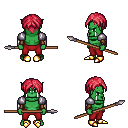
a pixel art fantasy rpg character, male body template, orc, green skin, steel arm armor, red pants, ruby red parted hairstyle, leather bracers, gold boots, spear, four views (front, back, left, right), 2x2 character sprite sheet, small pixel art, hard edges, no anti-aliasing